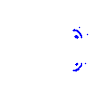
Particle: kaon